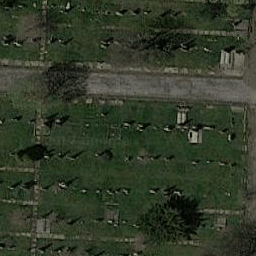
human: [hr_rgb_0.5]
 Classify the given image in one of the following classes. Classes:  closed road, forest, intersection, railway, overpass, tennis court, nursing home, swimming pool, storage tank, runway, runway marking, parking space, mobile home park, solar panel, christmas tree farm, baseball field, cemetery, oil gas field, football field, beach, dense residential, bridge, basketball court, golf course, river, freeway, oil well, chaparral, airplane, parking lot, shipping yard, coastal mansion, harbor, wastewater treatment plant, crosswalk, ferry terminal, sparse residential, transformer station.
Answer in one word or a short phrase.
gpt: cemetery